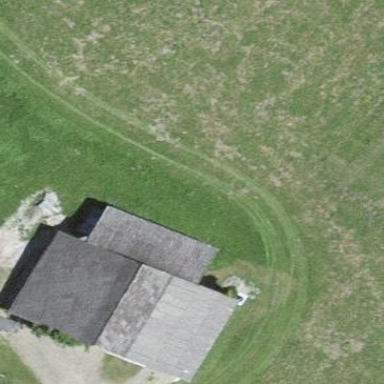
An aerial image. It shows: Shed building.